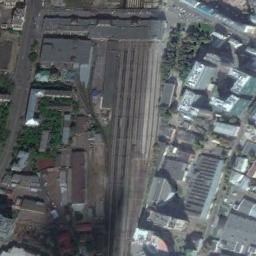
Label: railway_station